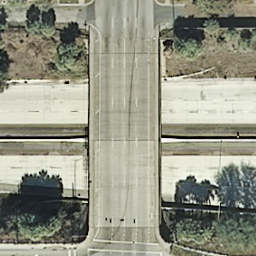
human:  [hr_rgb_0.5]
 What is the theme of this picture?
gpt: overpass